Question: My app has this appearance

It seems to be a TableLayout with several TableRows. In my activity, each TableRow has 3 views: ImageView, TextView and a Button.
The user is the one who sets the content of the ImageView and the TestView by entering the text he wants and pressing a button.
I store this data in stringArray variables and works fine if the phone is not restarted or the app is not closed (forceClose)
If one of these two situations happen, i lose all my data.
I've been trying to store my StringArrays by SharedPreferences but I don't know when i should load the preferences, whether it's in OnCreate() or OnResume() or OnStart methods().
Another question is how to define the arrays. I use this:
String[] titulo = new String[500];
I don't know if this string is created each time i start the activity. Because what i want is to load the previous String (from SharedPreferences) and add some more entries not to create new ones every time the phone is rebooted, for example.
Do you think i need a SQL database or it's OK with this StringArrays.
Thank you.
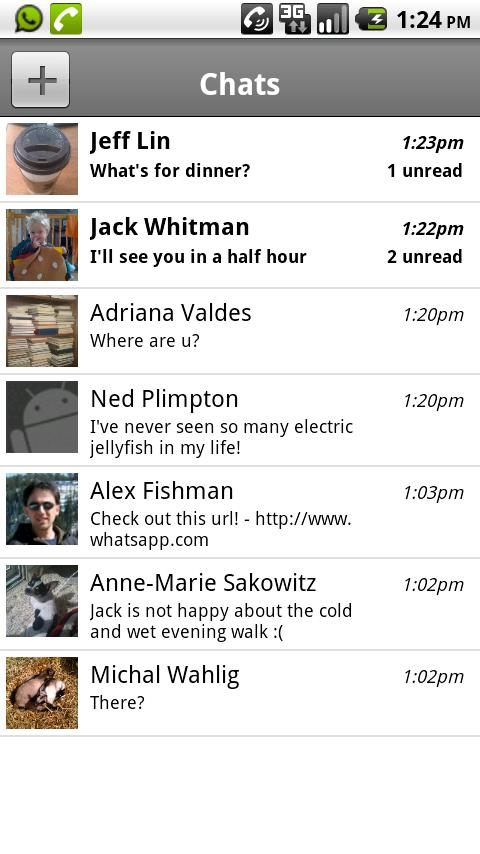
Answer: You should probably switch to using a database, seeing as you have an array of size 500, which could possibly increase in the future.
However, if you want to continue using SharedPreferences, you should write the data in onPause() and onStop() methods, and use an if else statement to see if your data is null before running an operation on it. If the data is null, the read it from the SharedPreferences before continuing.